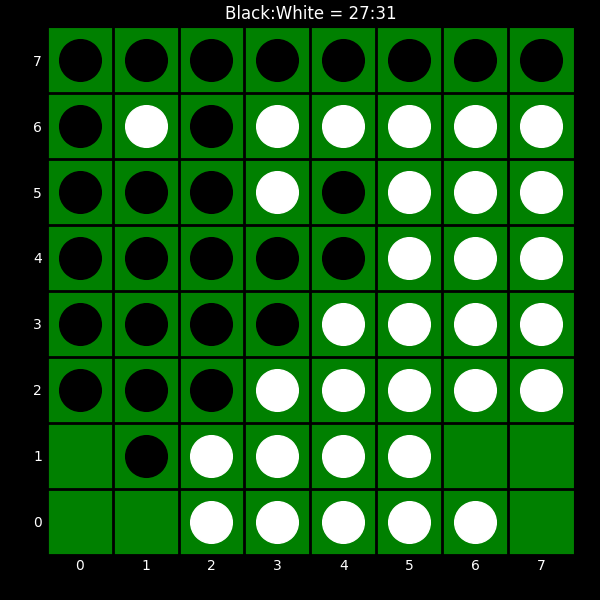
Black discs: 27
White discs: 31